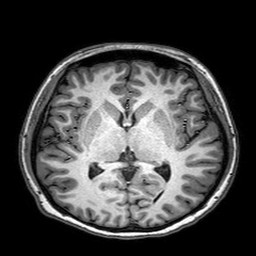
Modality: T1w
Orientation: coronal
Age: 21
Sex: female
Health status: healthy
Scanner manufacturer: philips
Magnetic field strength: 3 T